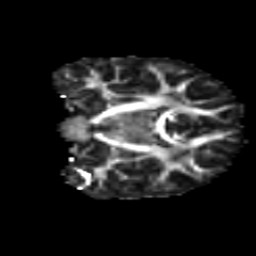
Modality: FA
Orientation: coronal
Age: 12
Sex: male
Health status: ill
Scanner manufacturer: ge
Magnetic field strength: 3 T
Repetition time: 6.752 s
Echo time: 0.079 s